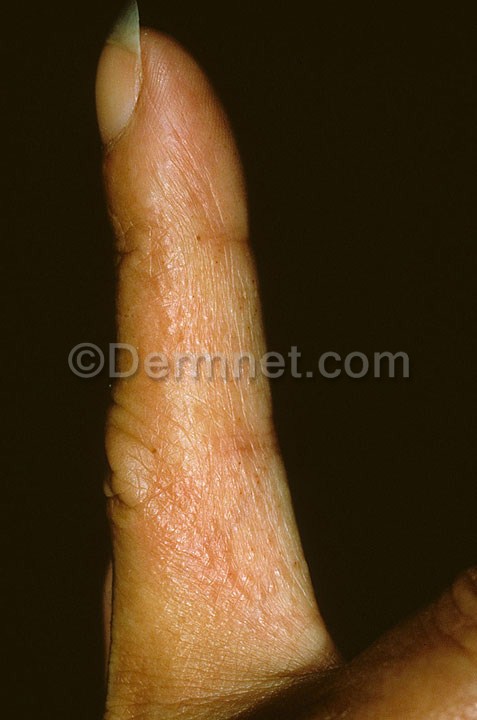
Disease: Eczema Photos